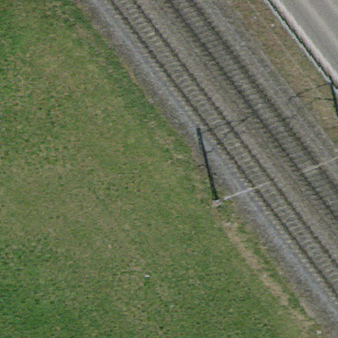
Label: other